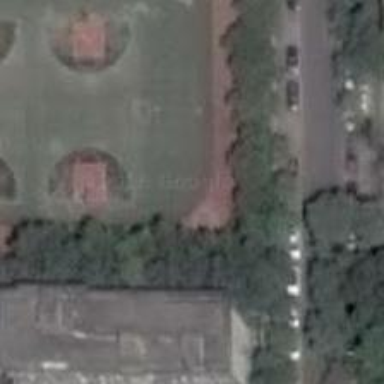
The small area made up of two basketball courts is close to buildings and treelined street .